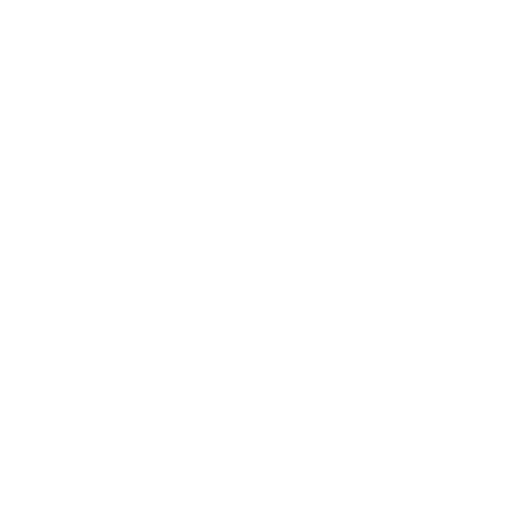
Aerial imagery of cape in Alaska named Dall Head containing only unknown